Interaction volume radius: 10 \u00c5
Interaction volume height: 25 \u00c5
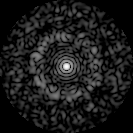
Disorder parameter: 0.8396